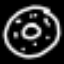
Label: donut